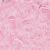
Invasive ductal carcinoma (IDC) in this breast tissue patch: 0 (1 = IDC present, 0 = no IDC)